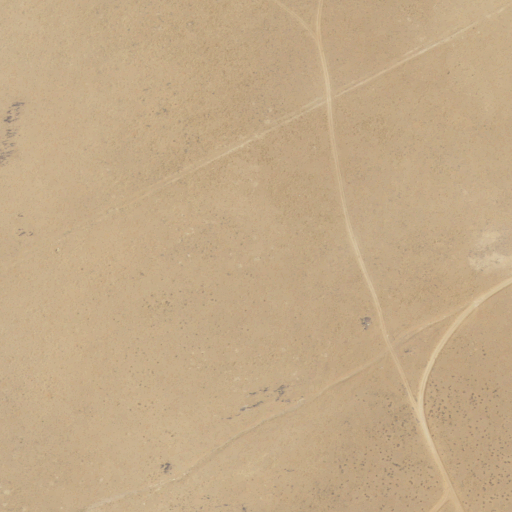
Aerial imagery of ridge(s) in Utah named Aneth Point containing only shrub